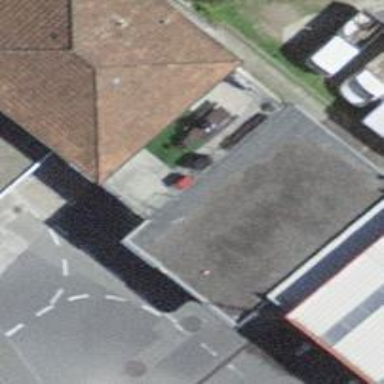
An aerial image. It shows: Car repair shop.